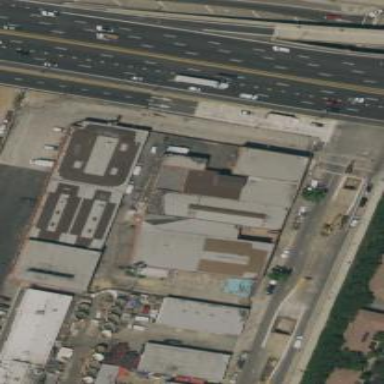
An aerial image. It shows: Warehouse building.